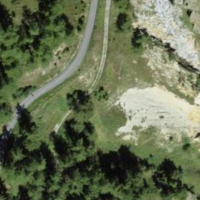
EUNIS habitat code: 23
Species observed at this site:
Arctostaphylos uva-ursi
Hyles gallii